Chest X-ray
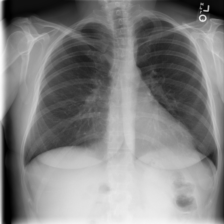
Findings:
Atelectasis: negative
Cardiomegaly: negative
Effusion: negative
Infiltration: negative
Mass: negative
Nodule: negative
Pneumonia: negative
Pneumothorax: negative
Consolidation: negative
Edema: negative
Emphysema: negative
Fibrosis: negative
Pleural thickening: negative
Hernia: negative